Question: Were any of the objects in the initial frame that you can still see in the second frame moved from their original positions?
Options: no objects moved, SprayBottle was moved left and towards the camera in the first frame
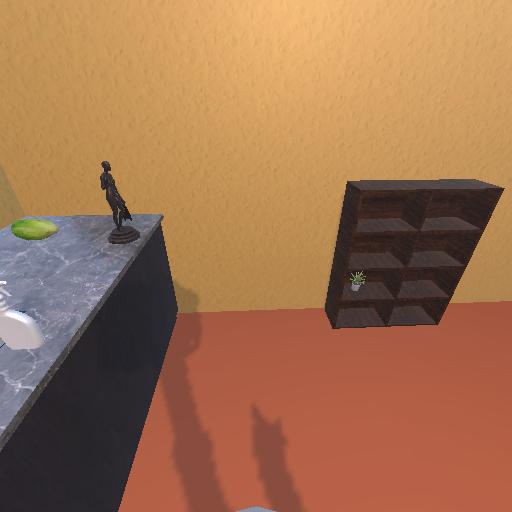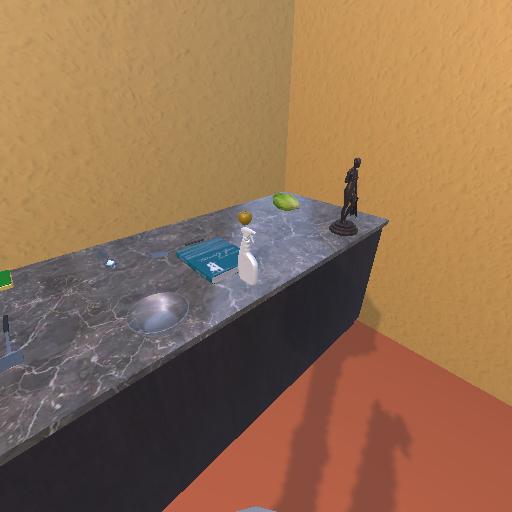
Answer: no objects moved